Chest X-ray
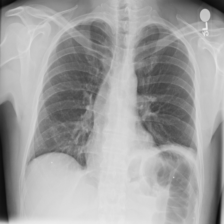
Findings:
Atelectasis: positive
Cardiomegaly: negative
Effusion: negative
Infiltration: negative
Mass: negative
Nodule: negative
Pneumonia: negative
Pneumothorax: negative
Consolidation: negative
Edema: negative
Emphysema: negative
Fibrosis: negative
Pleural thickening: negative
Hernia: negative